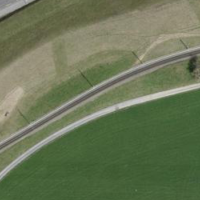
EUNIS habitat code: 52
Species observed at this site:
Chorthippus biguttulus
Gomphocerippus rufus